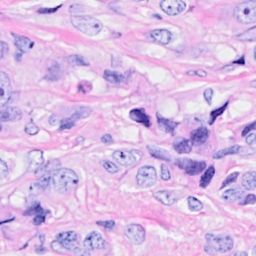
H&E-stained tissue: Breast